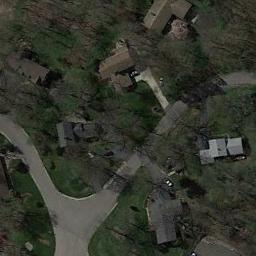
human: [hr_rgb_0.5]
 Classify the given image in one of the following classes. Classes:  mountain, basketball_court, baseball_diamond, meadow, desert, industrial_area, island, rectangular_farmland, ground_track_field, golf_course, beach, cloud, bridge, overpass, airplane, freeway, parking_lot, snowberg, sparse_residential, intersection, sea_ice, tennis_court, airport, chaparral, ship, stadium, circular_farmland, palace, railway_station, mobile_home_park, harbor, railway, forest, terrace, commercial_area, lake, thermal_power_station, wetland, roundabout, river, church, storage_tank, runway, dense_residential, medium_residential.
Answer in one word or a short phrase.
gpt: medium_residential